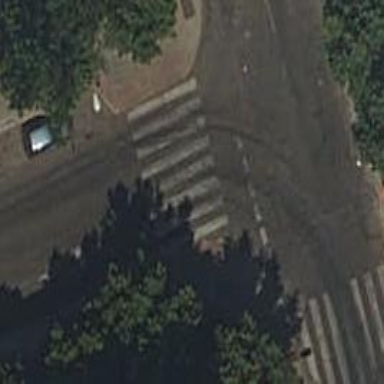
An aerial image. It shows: Zebra crossing on the road.